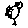
Label: bird